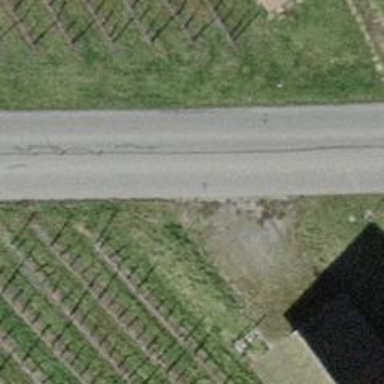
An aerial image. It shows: Unclassified road with asphalt surface.